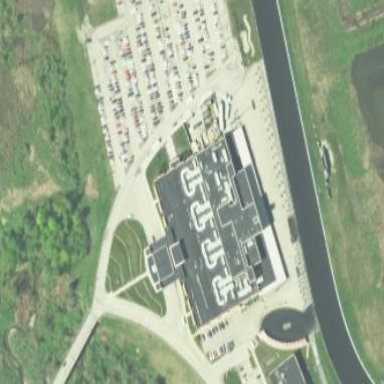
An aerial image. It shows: Casino building.